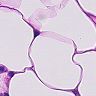
Metastatic tissue present: no